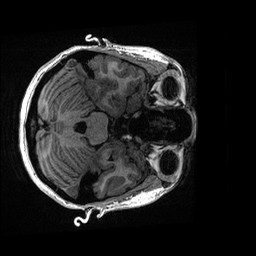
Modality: T1w
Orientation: axial
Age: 18
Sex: female
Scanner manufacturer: ge
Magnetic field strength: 3 T
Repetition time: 0.006952 s
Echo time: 0.00292 s